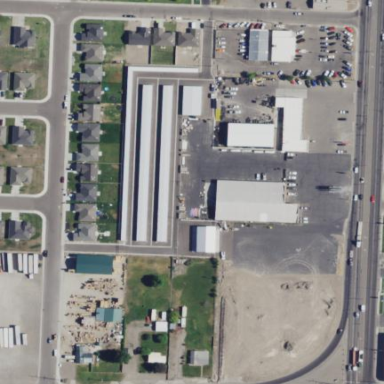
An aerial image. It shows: Area designated for garages used for storage rental.